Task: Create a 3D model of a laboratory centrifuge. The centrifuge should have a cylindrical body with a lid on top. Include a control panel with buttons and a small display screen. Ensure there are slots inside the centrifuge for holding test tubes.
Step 222:
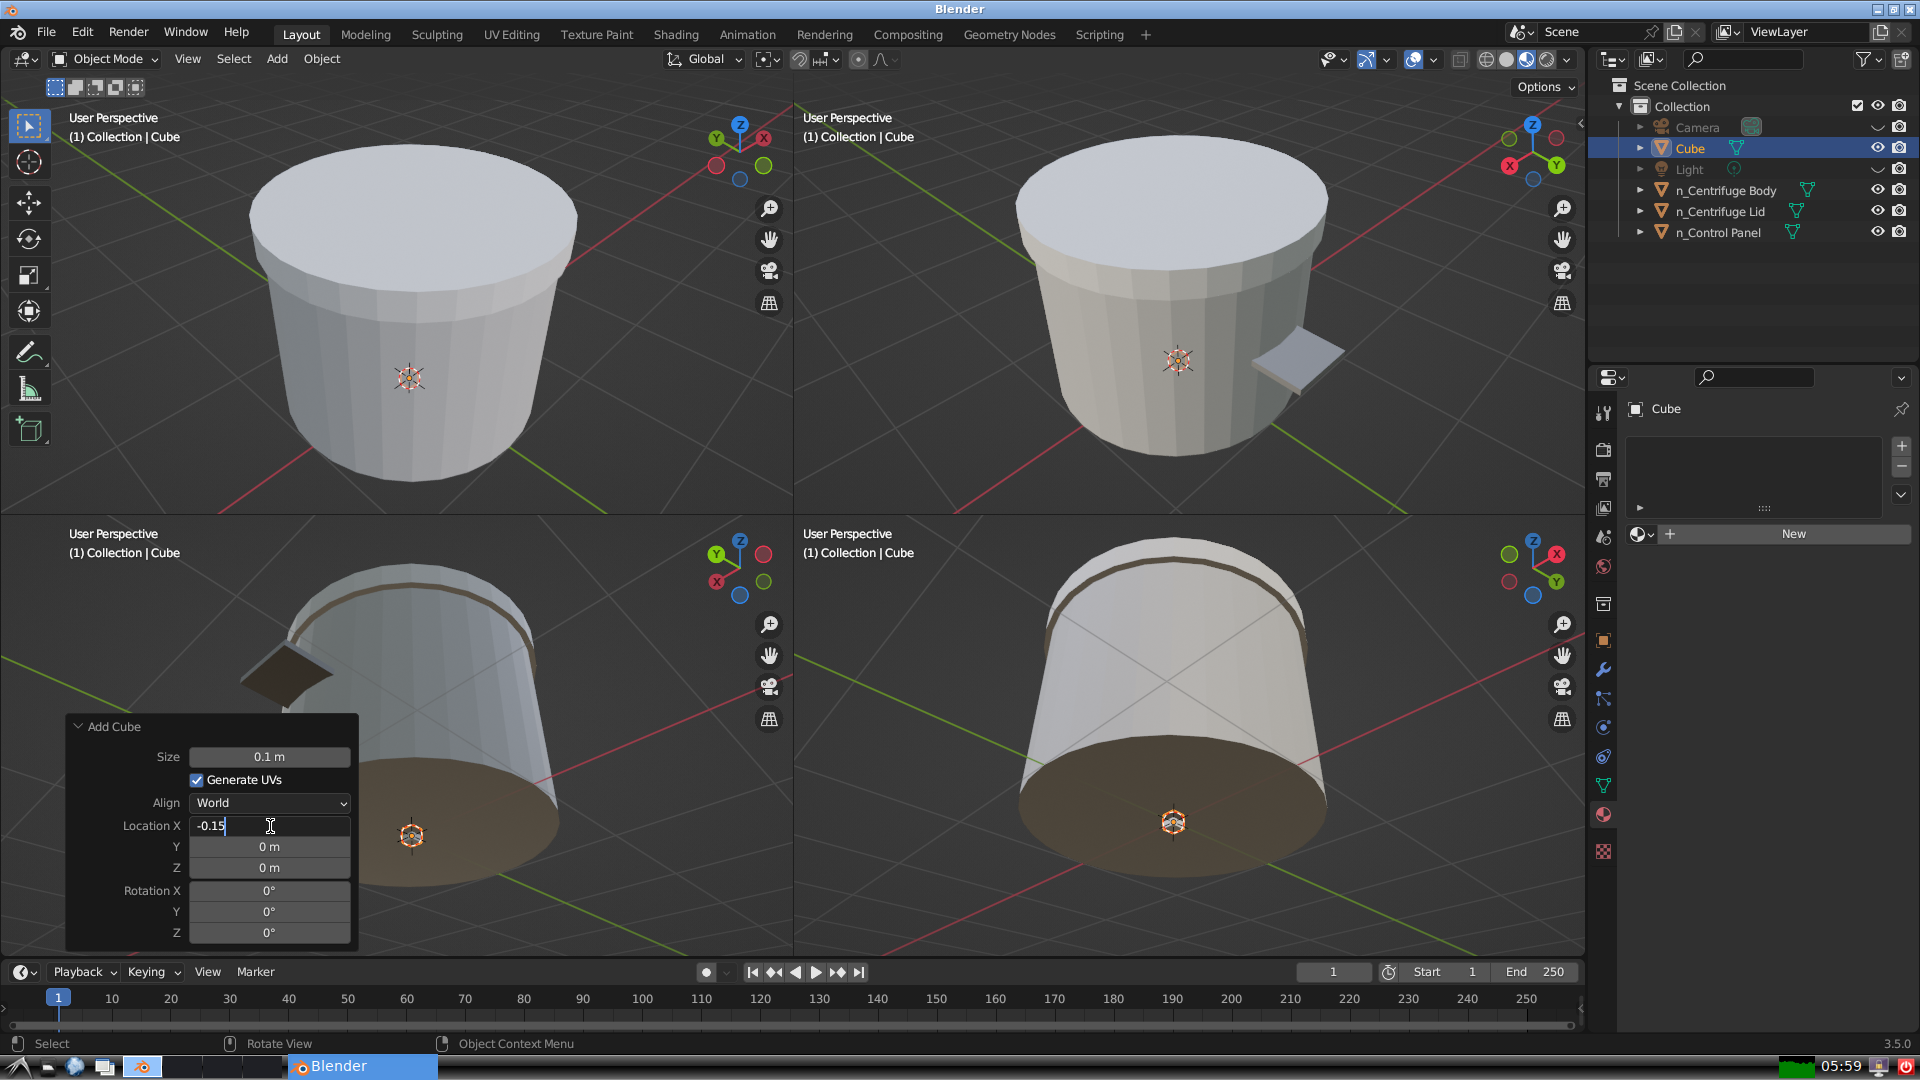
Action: {"key_press": ['Return']}